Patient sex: F
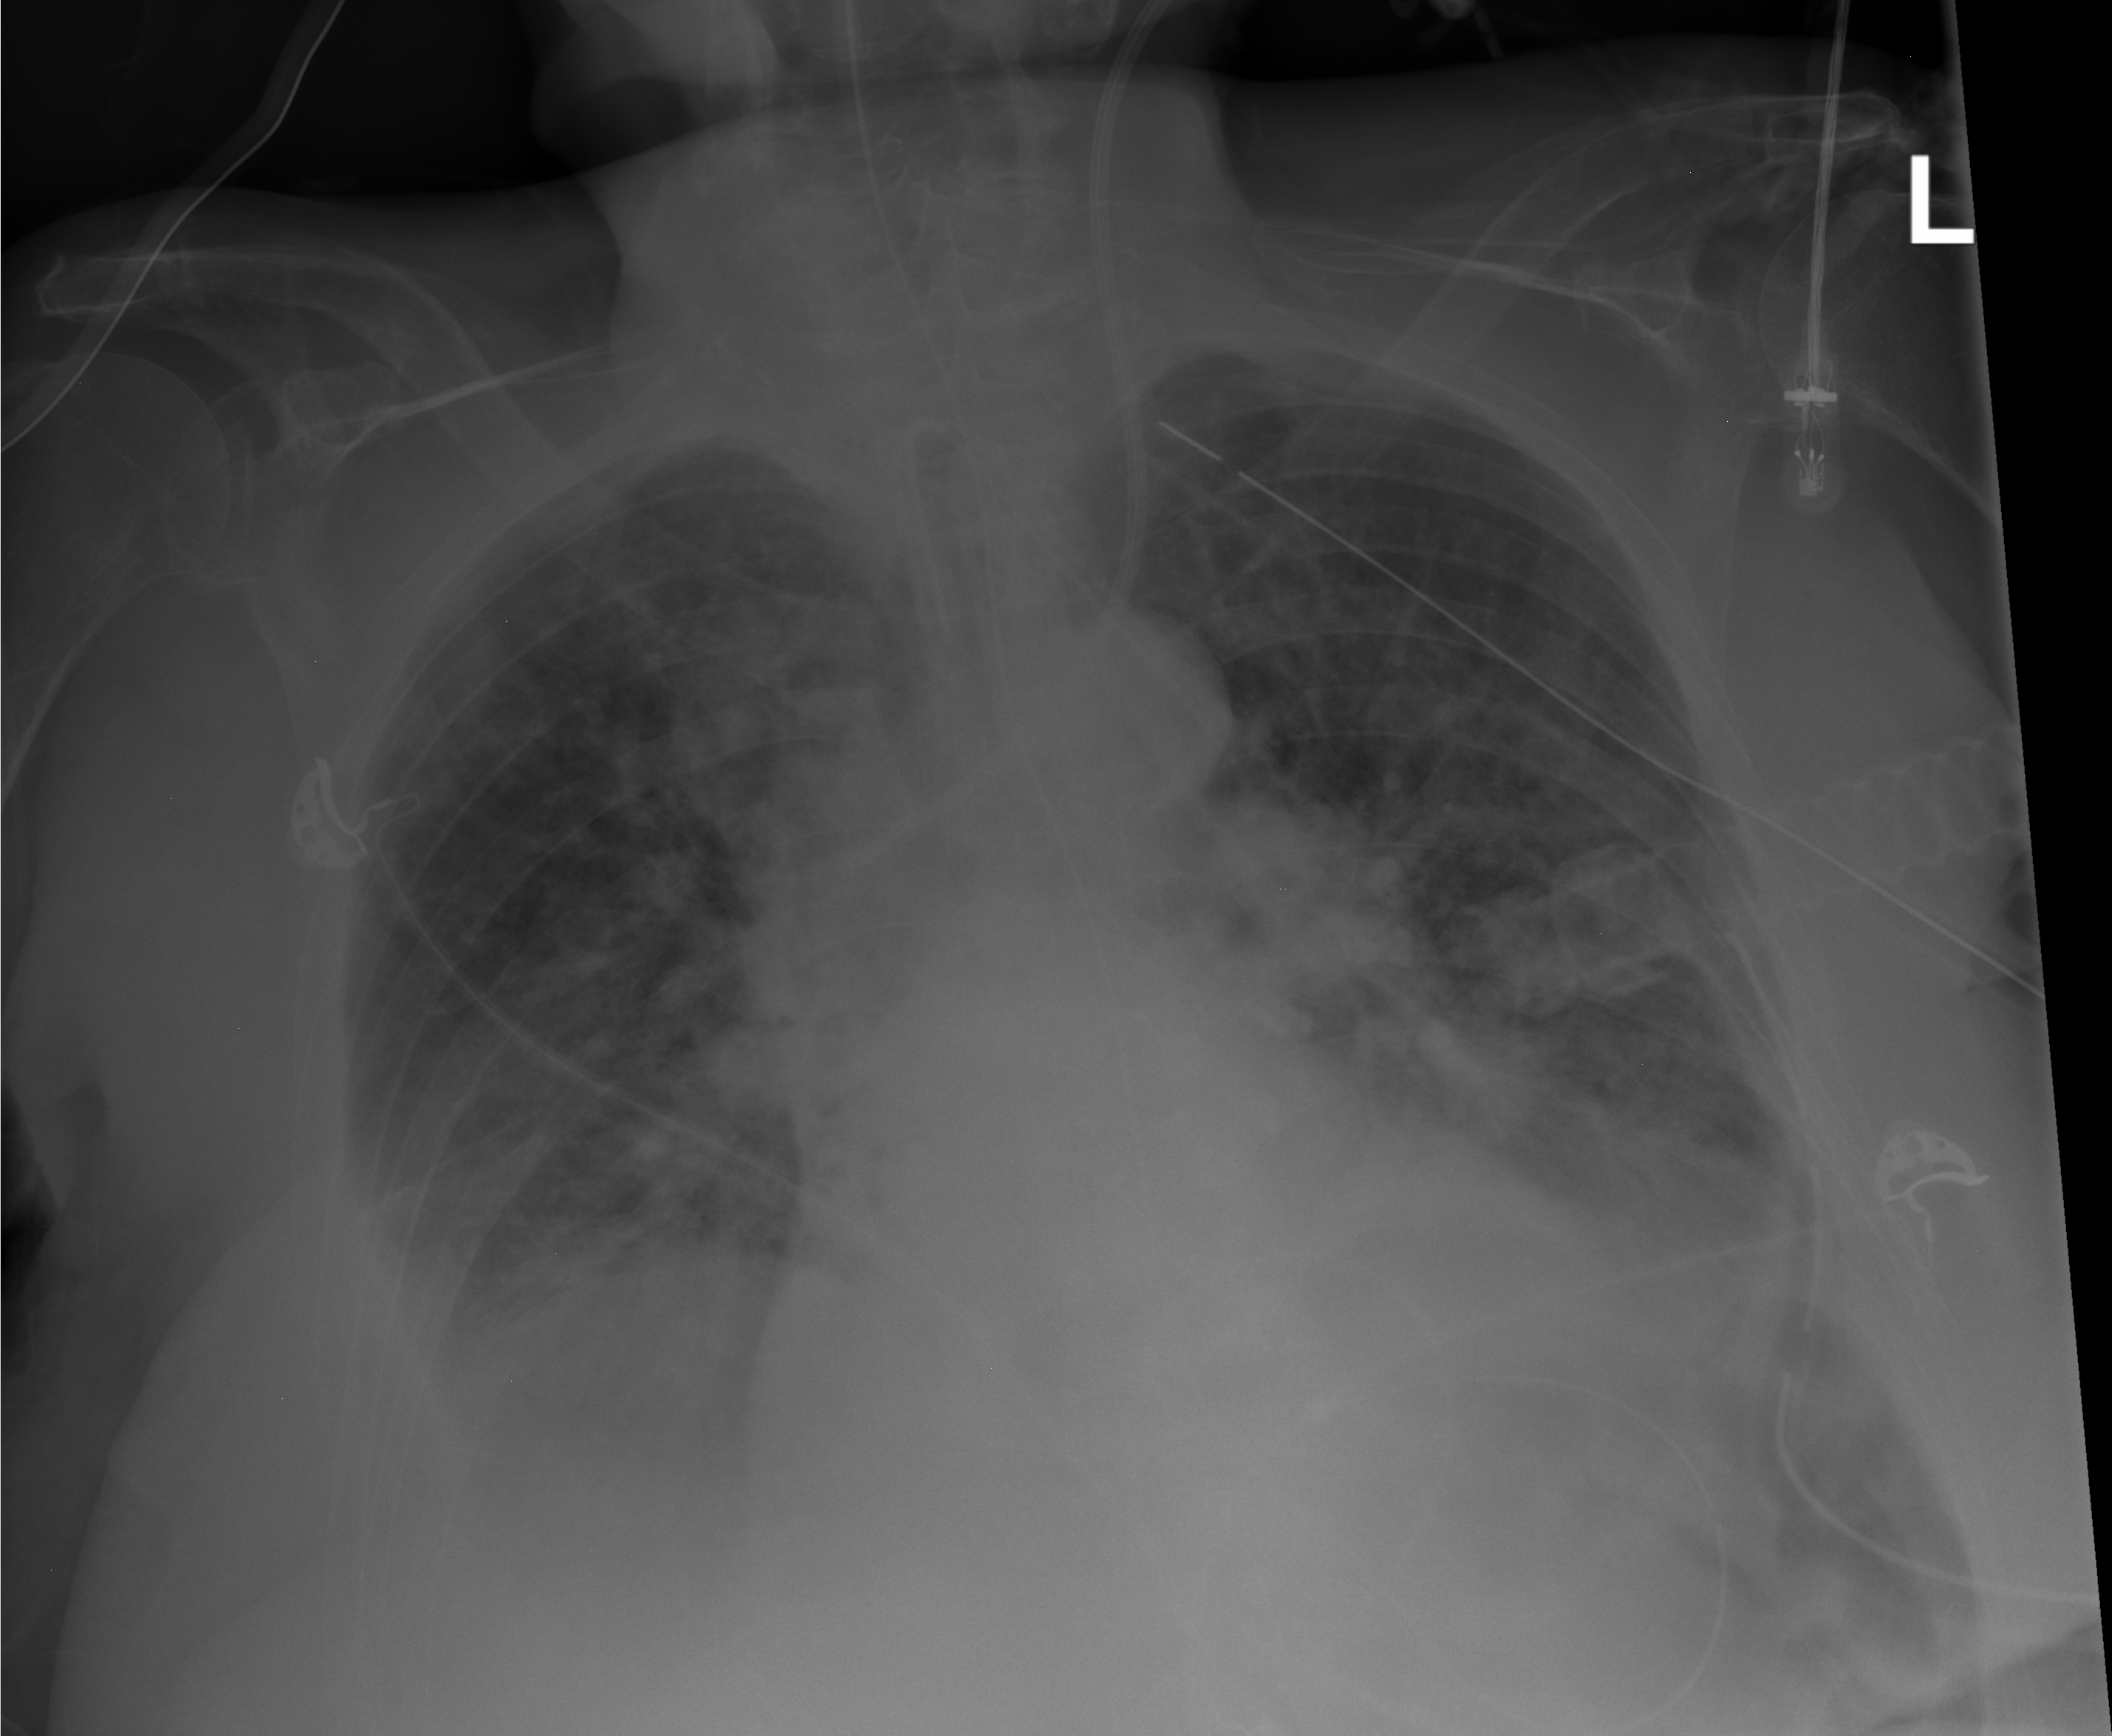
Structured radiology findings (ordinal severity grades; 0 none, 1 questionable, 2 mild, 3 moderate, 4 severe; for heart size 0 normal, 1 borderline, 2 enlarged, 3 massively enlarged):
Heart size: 1
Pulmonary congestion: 0
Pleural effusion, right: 2
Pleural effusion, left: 2
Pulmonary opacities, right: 3
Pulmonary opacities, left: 3
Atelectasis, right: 2
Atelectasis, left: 2